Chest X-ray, AP view. Patient: 44 years old, sex M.
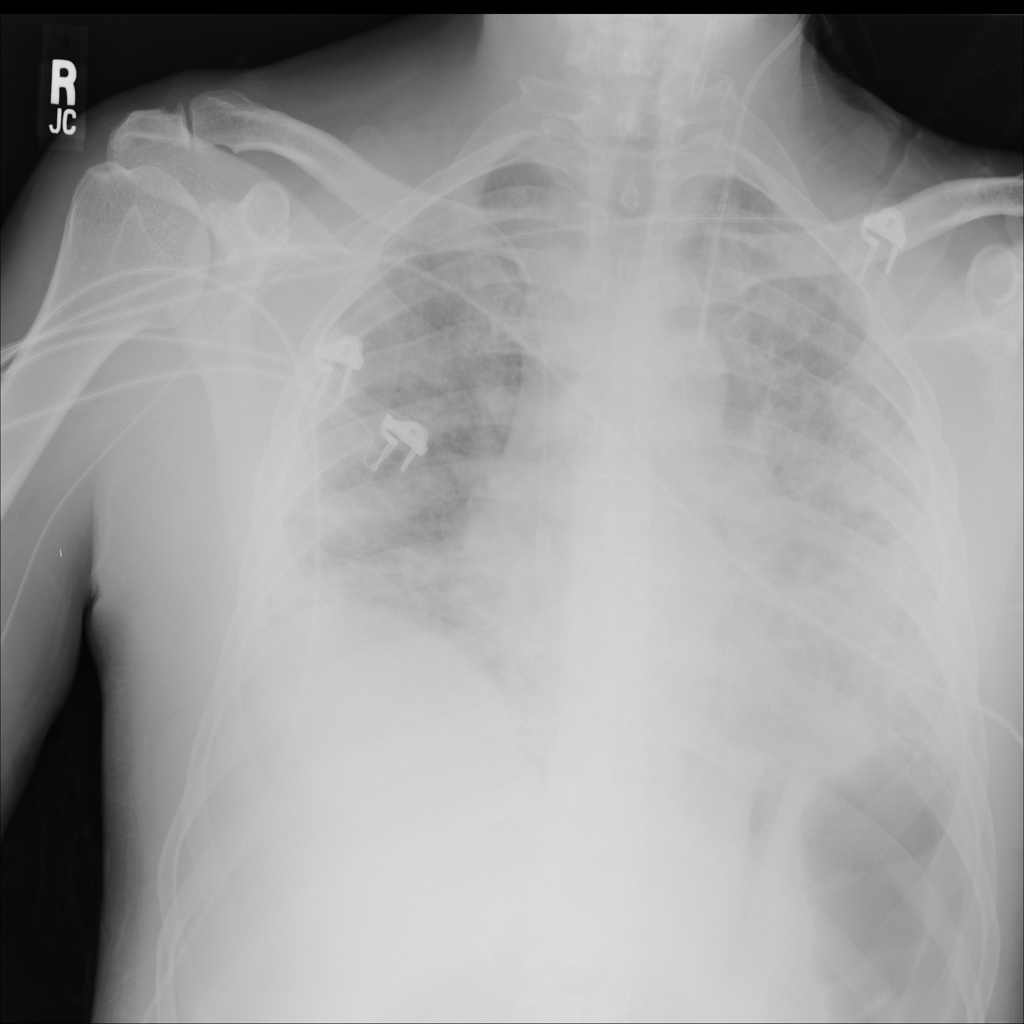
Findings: Consolidation, Infiltration